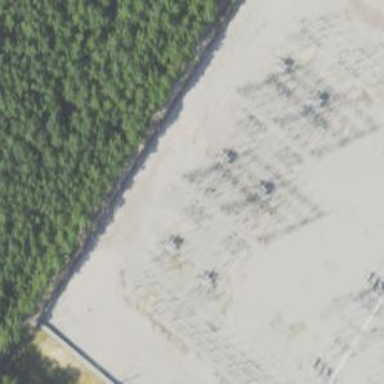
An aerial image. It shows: Switch for power supply.